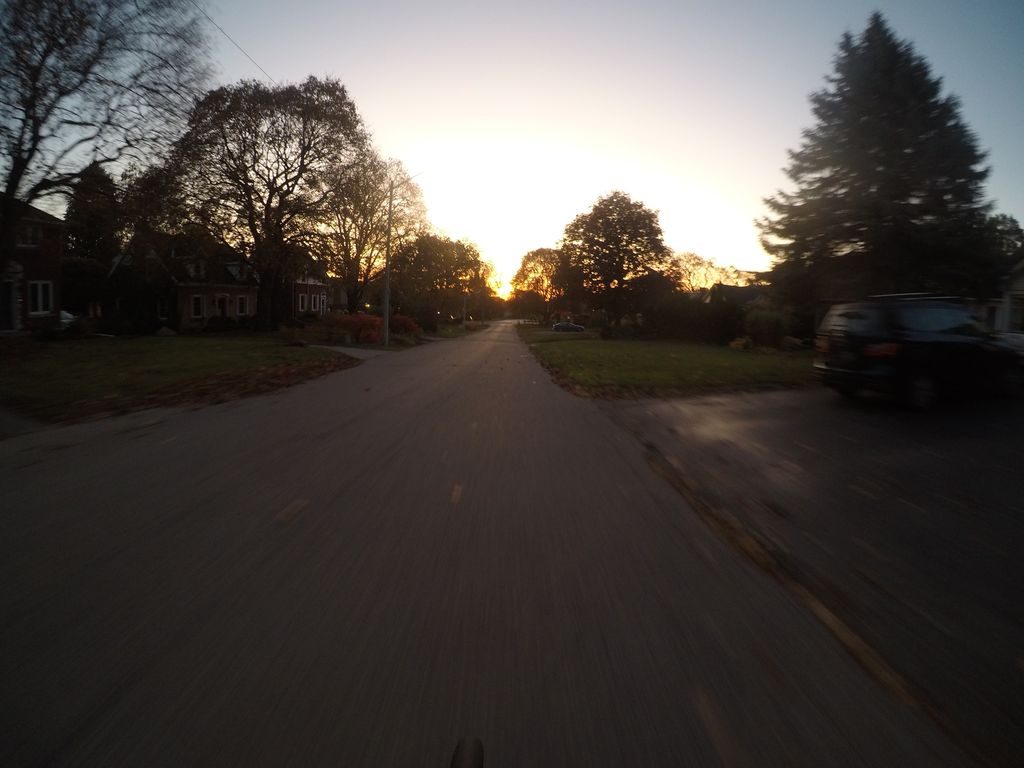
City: kitchener-waterloo